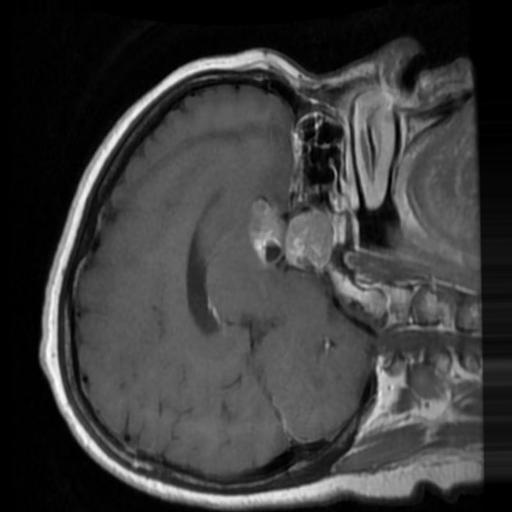
Label: brain_tumor